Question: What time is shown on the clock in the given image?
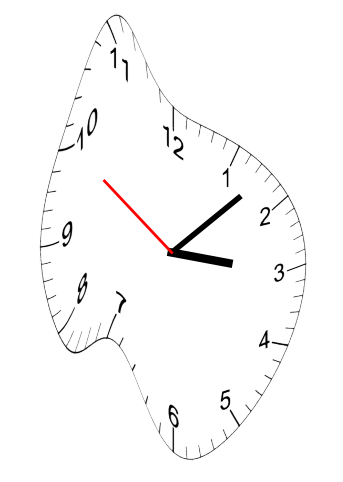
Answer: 03:07:50